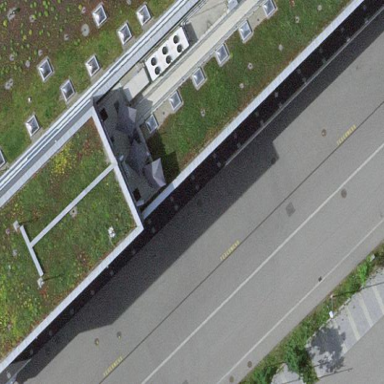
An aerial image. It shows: View of roof of building.